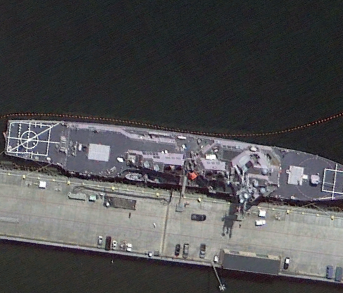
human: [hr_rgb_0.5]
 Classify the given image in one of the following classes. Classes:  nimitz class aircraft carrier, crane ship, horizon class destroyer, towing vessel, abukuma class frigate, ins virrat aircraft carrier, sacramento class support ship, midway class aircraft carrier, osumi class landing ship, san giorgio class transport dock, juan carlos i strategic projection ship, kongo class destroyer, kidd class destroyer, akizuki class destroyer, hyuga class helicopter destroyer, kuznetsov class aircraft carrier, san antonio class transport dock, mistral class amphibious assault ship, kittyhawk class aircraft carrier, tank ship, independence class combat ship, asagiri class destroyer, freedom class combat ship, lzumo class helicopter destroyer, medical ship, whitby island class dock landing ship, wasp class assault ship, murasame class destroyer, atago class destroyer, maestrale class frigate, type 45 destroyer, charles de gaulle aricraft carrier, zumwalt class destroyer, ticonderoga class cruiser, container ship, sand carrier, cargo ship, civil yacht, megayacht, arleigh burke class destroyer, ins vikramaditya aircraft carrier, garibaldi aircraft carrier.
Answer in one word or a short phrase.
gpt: Arleigh Burke class destroyer